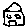
Label: house